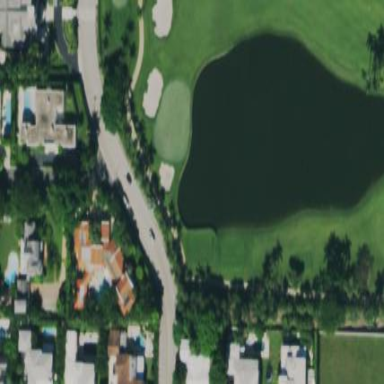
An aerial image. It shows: Water hazard on golf course. The hazard is natural water feature.